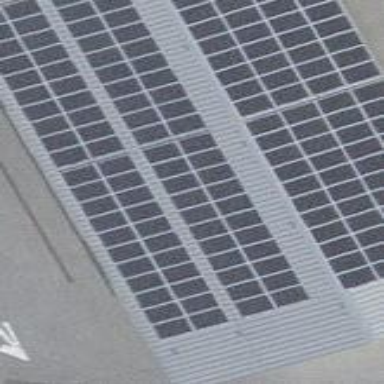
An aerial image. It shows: Solar power generator.